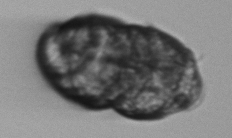
Label: Margalefidinium